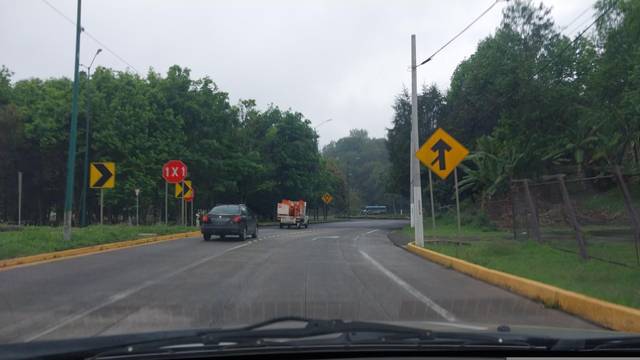
Region: Mexico
Coordinates: 19.51, -96.929